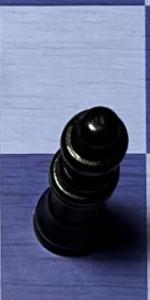
Label: Queen_Black